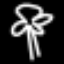
Label: palm tree